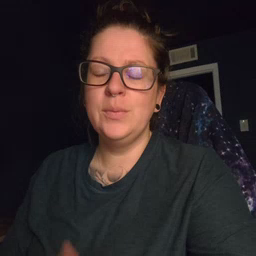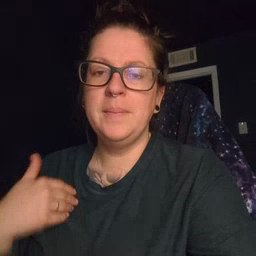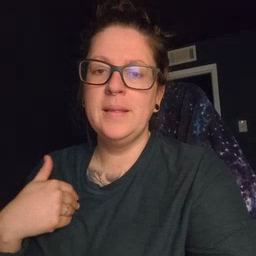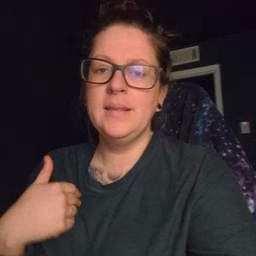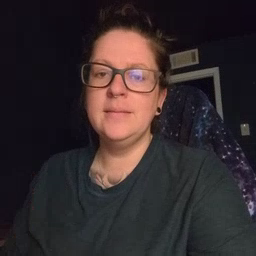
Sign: animal